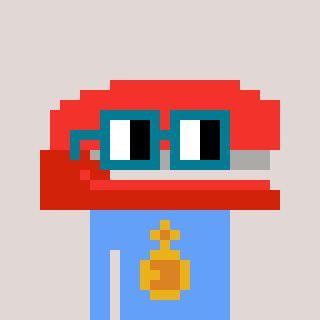
a pixel art character with square dark green glasses, a stapler-shaped head and a blue-colored body on a warm background